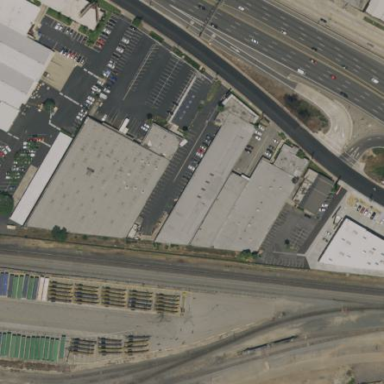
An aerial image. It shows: Industrial building.